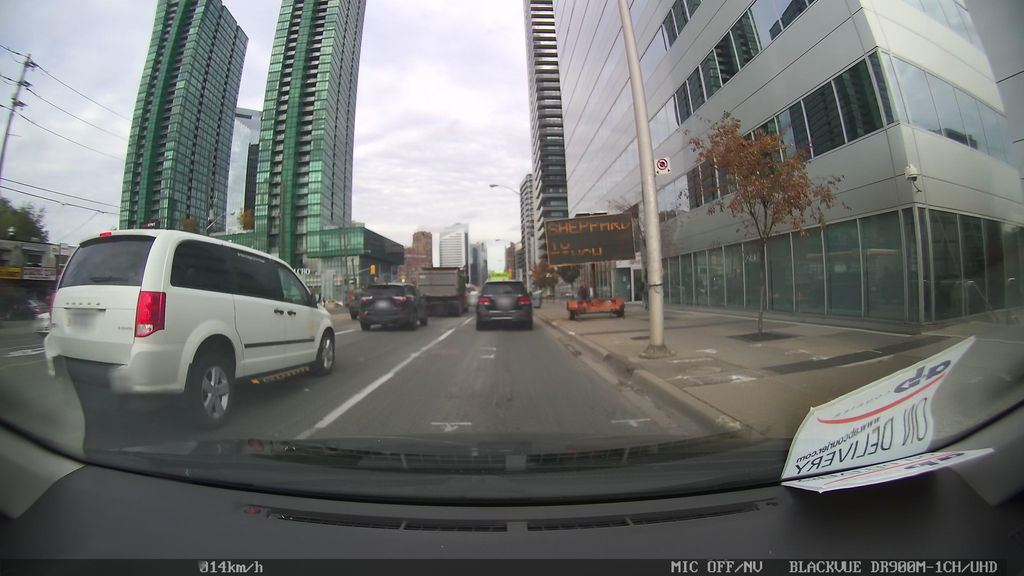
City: toronto